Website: apple-inc
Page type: receipt
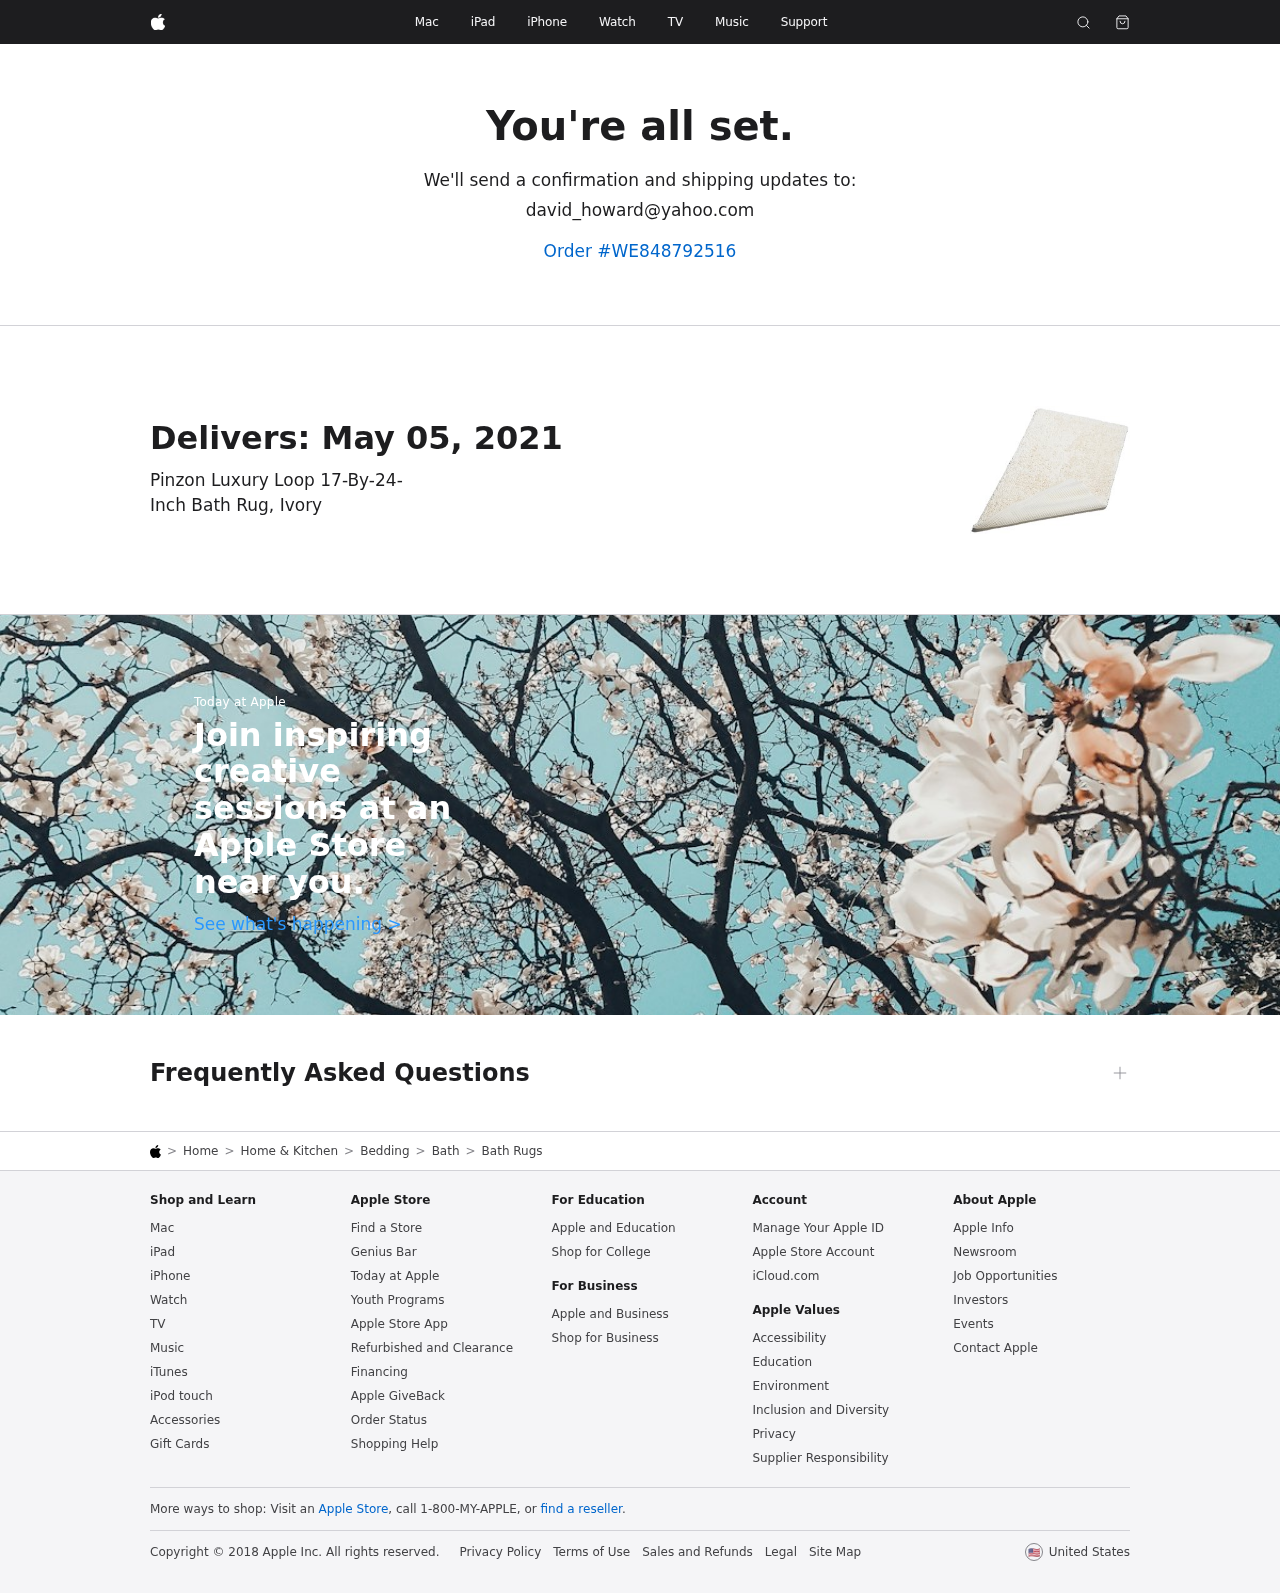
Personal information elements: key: PII_EMAIL
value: david_howard@yahoo.com
Product elements: key: PRODUCT1_BREADCRUMB
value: Home
Home & Kitchen
Bedding
Bath
Bath Rugs
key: PRODUCT1_NAME
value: Pinzon Luxury Loop 17-By-24-Inch Bath Rug, Ivory
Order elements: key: ORDER_ID
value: Order #WE848792516
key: ORDER_DELIVERY_DATE
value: May 05, 2021